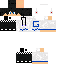
A male human skin with medium skin, wearing black long hair dressed in a blue tshirt and black pants, featuring a closed mouth.